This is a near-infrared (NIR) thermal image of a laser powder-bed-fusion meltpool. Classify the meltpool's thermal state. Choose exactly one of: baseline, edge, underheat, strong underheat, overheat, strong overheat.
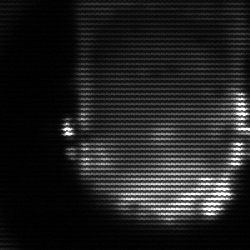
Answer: baseline